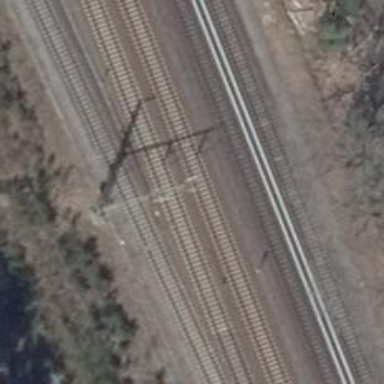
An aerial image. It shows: Railway track with contact line for electrification.